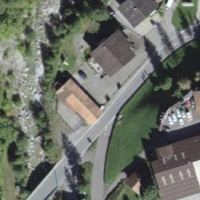
EUNIS habitat code: 15
Species observed at this site:
Cephalanthera rubra